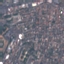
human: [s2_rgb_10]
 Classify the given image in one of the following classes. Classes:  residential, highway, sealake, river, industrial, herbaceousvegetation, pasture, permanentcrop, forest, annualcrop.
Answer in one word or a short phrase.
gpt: Residential